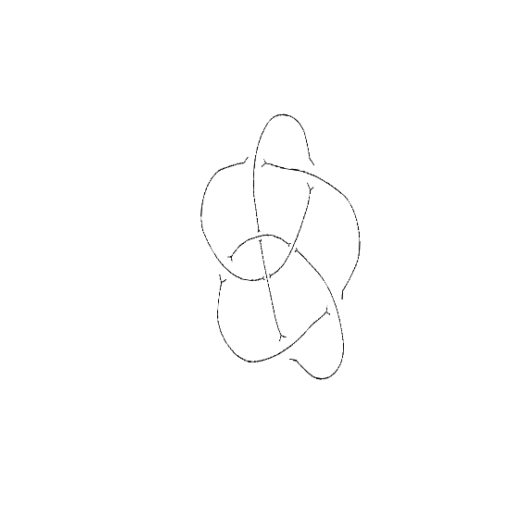
Crossing number: 8